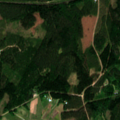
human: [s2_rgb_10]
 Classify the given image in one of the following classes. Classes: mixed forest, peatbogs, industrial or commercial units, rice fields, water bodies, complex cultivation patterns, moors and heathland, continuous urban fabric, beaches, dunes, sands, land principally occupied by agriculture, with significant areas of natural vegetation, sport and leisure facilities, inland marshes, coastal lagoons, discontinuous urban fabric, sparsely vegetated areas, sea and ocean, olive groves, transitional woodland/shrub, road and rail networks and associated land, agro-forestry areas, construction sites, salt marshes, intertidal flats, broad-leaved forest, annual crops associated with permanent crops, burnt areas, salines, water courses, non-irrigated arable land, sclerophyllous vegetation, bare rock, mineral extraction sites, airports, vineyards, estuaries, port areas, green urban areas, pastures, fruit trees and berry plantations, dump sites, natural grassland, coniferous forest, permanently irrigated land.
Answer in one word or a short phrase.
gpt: non-irrigated arable land, coniferous forest, mixed forest, transitional woodland/shrub